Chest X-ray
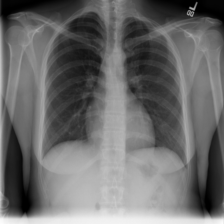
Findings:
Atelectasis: negative
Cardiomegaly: negative
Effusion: negative
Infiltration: negative
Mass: negative
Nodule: negative
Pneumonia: negative
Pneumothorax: negative
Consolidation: negative
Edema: negative
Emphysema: negative
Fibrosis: negative
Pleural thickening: negative
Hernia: negative